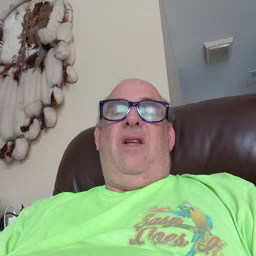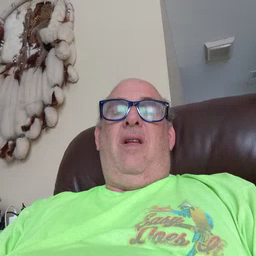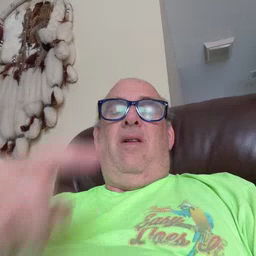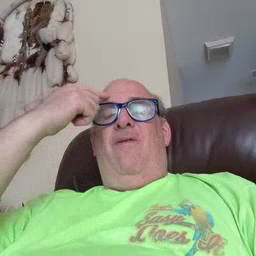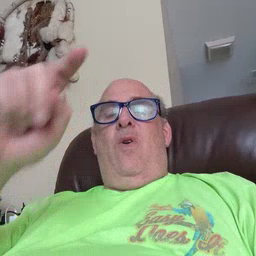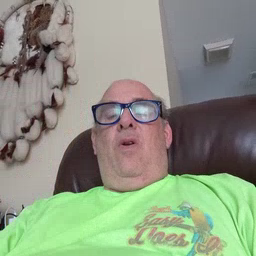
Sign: for